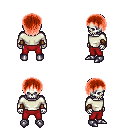
a pixel art fantasy rpg character, male body template, skeleton, white long-sleeve shirt, red pants, red plain hairstyle, cloth bracers, metal boots, four views (front, back, left, right), 2x2 character sprite sheet, small pixel art, hard edges, no anti-aliasing